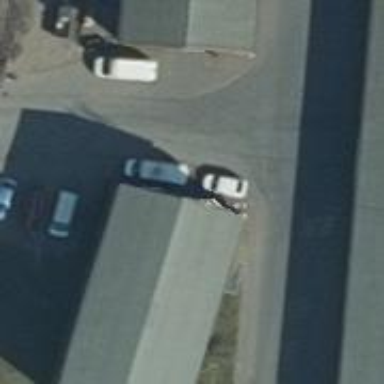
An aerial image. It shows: Industrial building.